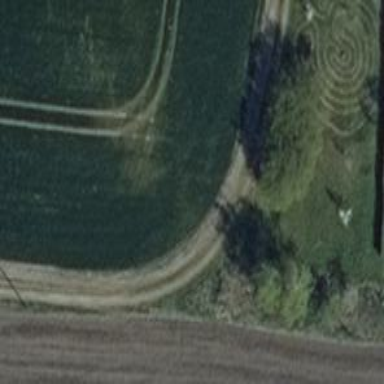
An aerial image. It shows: Track with grade 3 tracktype.